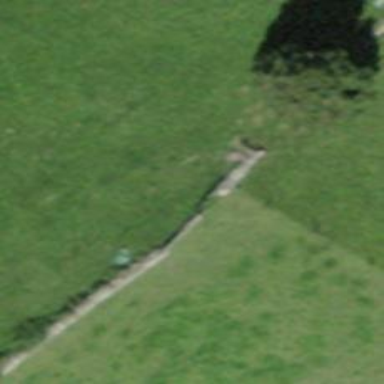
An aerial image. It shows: Dry stone wall barrier.